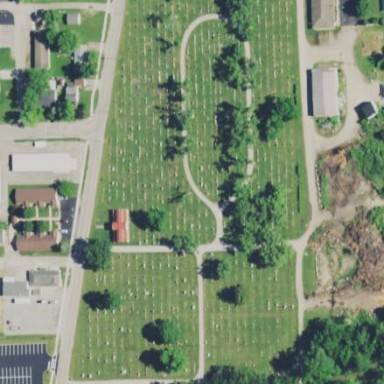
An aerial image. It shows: Graveyard.